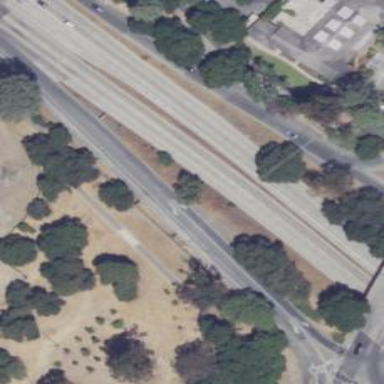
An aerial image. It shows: Primary link highway with asphalt surface.